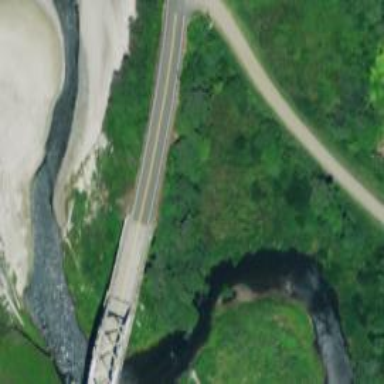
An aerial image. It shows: Bridge with asphalt surface carrying trunk highway.